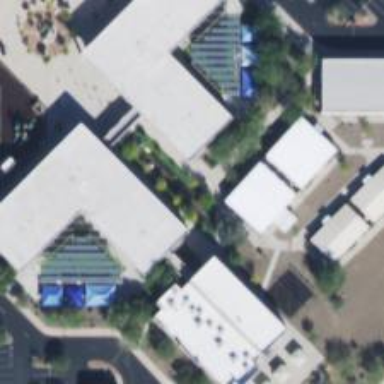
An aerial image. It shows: School.